Question: Context:
I'm trying to make an app consisting of a grid of buttons. Some of them have a text larger than it's own width
Problem:
The thing is that XF Button is "wrapping" the text replacing some characters in the middle with ellipsis (...):
[
I would like the text to be wrapped in multiple lines like the text in Labels:
<URL>
Surfing the internet I found some approaches:
- Using a Button and a Label inside a RelativeLayout. The Label overlaps the Button and setting the InputTransparent property to true you can achieve the Button-like control. - Using a Label inside a Layout and handling the Tap Gestures- Using platform-specific code to render the native buttons with a CustomRenderer (I would prefer not to have platform-specific code to show buttons)
The problem with those approaches is that the result doesn't look like a native button or doesn't behave like a native button.
There is an approach that can give both things? A control that looks and behaves like a native button.
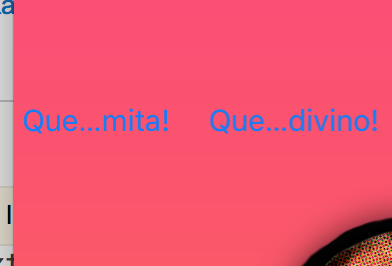
Answer: > Using platform-specific code to render the native buttons with a CustomRenderer (I would prefer not to have platform-specific code for showing the buttons)
This is the best solution IMO. It will give you the look and feel of a native button.
Since a Forms button does not expose a word wrap property, then you have to use the properties of the native control to do this. Here is the very simple code for a custom renderer on iOS to enable word wrapping:
'''
using System;
using NameSpaceForMyiOSApp;
using Xamarin.Forms;
using Xamarin.Forms.Platform.iOS;
[assembly: ExportRenderer(typeof(Button), typeof(MyButtonRenderer))]
namespace NameSpaceForMyiOSApp
{
public class MyButtonRenderer : ButtonRenderer
{
protected override void OnElementChanged(ElementChangedEventArgs<Button> e)
{
base.OnElementChanged(e);
if (Control != null)
Control.TitleLabel.LineBreakMode = UIKit.UILineBreakMode.WordWrap;
}
}
}
'''
On Android, the text does wrap by default, so no custom renderer needed, but note that if a single word is to long to fit in the button's width the word itself will be split. The only solution I can think of here is to make sure your button width is wide enough to hold the longest word in the button text. See this SO answer for more info on this: <URL>